Interaction volume radius: 5 \u00c5
Interaction volume height: 10 \u00c5
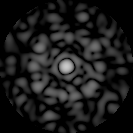
Disorder parameter: 0.8753